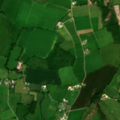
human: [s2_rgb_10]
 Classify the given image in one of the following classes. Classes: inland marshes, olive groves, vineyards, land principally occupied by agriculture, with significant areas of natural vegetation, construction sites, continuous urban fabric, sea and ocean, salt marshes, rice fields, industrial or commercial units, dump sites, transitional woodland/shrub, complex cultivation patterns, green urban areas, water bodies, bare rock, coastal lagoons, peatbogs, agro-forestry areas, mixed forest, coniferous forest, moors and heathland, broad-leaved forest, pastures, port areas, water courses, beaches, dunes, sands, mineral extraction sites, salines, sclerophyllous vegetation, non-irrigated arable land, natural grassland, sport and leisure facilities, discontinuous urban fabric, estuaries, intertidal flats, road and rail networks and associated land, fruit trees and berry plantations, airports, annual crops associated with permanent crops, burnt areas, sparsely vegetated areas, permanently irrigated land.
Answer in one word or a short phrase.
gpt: non-irrigated arable land, pastures